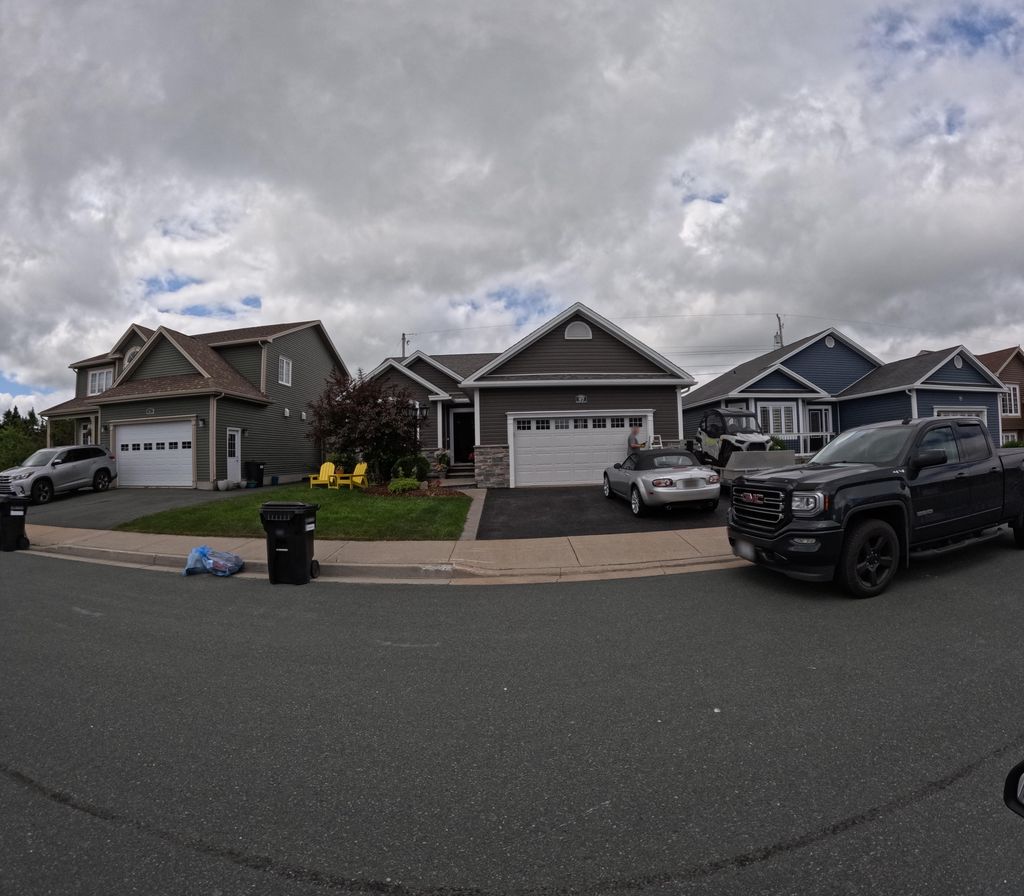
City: st_johns